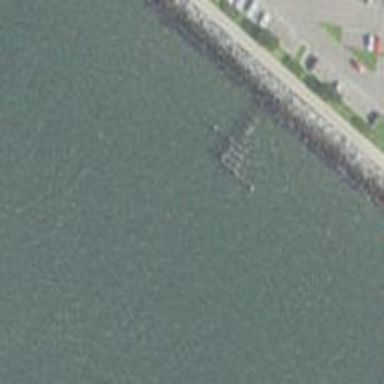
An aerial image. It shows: Ruined pier made by man.